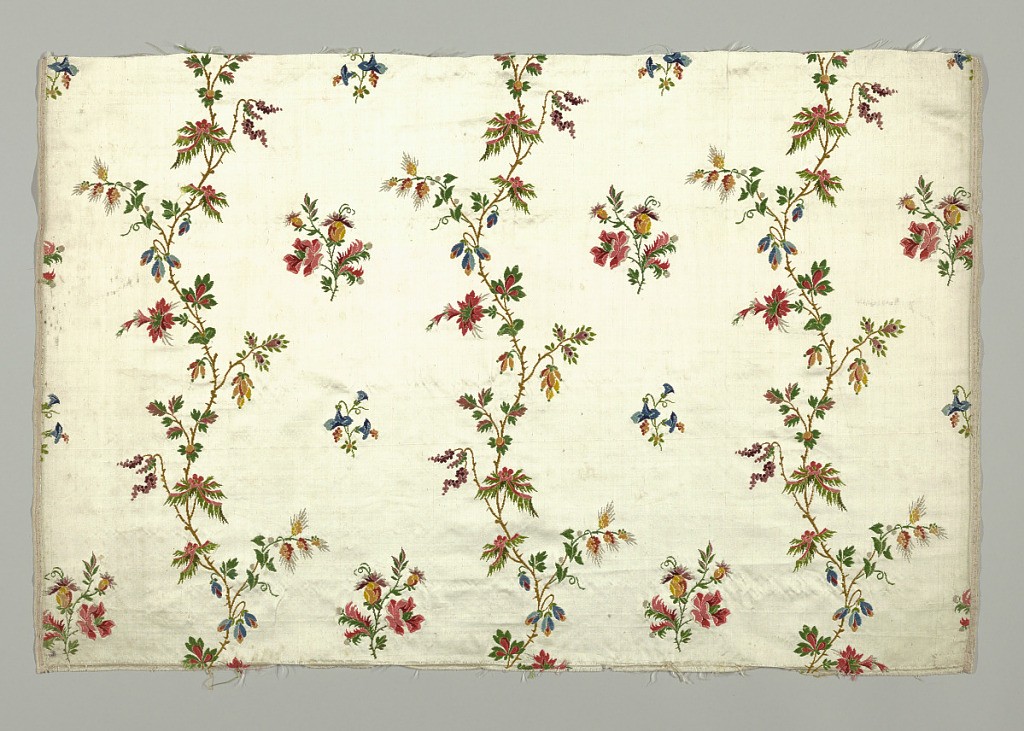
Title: Textile
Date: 18th–19th century
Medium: silk Technique: plain compound satin weave with supplementary weft
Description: Off-white silk satin brocaded with multicolored floral branches and flower sprays.